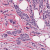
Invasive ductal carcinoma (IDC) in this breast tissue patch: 1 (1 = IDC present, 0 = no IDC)